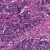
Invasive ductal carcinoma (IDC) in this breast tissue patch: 1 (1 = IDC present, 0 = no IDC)